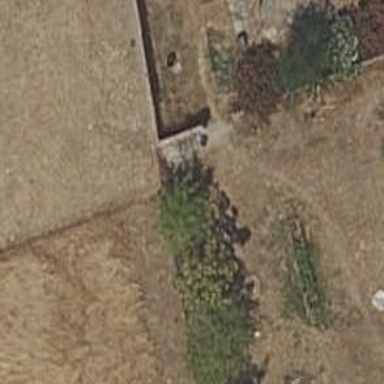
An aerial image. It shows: Wall is shown in the image.